Question: I am new to MATLAB. For a uni project, I am interested in adding a column to an existing table using a loop. For illustration purposes, I am using the following image in order to explain my situation.

As can be seen in the image, in the current table there are some values in column A (value for a subcategory) and some values in column B (target values for a category). I need to create a column with cumulative sum against the subcategory values for each category of column B as shown in the desired table.
I was trying to use 'cumsum()' function in the following manner but does not seem to work.
'''
for i = table.B(1):table.B(end)
table.C(i)=cumsum(table.A(i))
end
'''
I understand that there could be some indexing problem, but don't know how to address this issue.
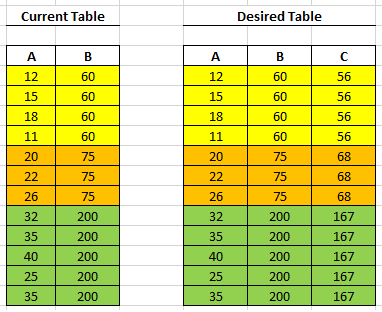
Answer: This can be done easily with <URL> to compute the sum of each group:
'''
T = table([12; 15;18; 11; 20; 22; 26; 32; 35; 40; 25; 35], ...
[60; 60; 60; 60; 75; 75; 75; 200; 200; 200; 200; 200], ...
'VariableNames', {'A', 'B'}); % example data with columns 'A', 'B'
[~, ~, ind] = unique(T.B, 'stable'); % grouping indices
sums = accumarray(ind, T.A); % sum of each group
T.C = sums(ind); % build result column
'''